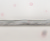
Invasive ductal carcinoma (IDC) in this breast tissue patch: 0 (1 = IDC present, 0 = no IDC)